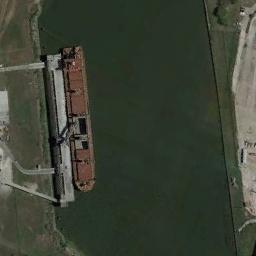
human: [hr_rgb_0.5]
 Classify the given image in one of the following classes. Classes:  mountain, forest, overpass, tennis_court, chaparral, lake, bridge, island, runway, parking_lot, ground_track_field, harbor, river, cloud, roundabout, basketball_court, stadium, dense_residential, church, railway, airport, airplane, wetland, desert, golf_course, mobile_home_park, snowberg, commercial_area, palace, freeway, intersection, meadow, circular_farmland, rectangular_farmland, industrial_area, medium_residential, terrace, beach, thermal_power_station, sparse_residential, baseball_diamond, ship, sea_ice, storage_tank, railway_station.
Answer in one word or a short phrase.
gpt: ship